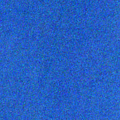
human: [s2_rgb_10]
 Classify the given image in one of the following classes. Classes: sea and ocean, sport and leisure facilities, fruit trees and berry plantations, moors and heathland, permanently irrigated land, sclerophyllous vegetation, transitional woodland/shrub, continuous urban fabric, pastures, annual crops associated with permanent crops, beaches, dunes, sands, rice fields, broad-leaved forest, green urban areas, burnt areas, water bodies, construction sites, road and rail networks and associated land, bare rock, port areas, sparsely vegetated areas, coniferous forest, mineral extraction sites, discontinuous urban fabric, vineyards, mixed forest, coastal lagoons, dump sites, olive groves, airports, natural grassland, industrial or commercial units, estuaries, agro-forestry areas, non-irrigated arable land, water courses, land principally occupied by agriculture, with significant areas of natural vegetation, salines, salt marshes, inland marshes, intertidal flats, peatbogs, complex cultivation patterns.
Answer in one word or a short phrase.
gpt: non-irrigated arable land, coniferous forest, mixed forest